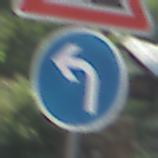
Verkehrszeichen: VorgeschriebeneFahrtrichtungLinks
Zusatzzeichen oben: Arbeitsstelle
Umgebung: Outdoor, Urban
Tageszeit: MorningAfternoon
Wetter: PartlyCloudy
Licht: Natural
Jahreszeit: NotSpecified
Kontrast: LowContrast